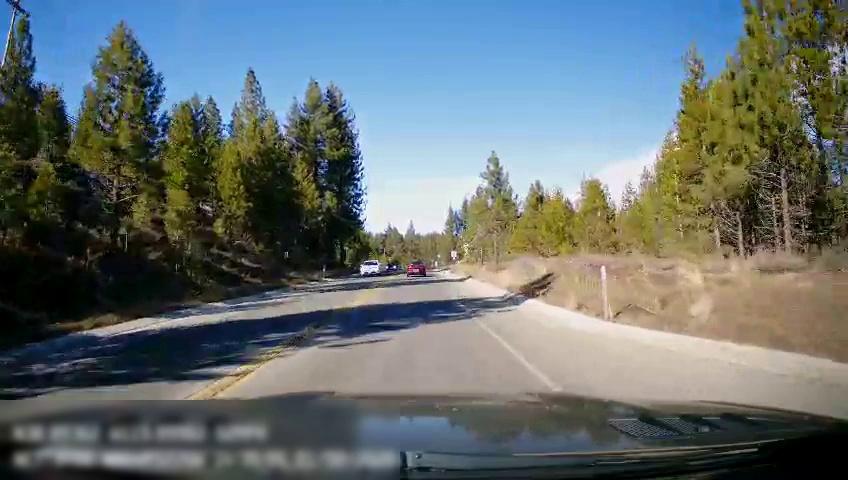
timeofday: Day
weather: Sunny
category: Drivable Space
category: Vehicles | Car
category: Vehicles | SUV
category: Vehicles | Car
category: Lanes | Alternate Lane
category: Lanes | Opposite Lane
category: Lanes | Current Lane
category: Lanes | Current Lane